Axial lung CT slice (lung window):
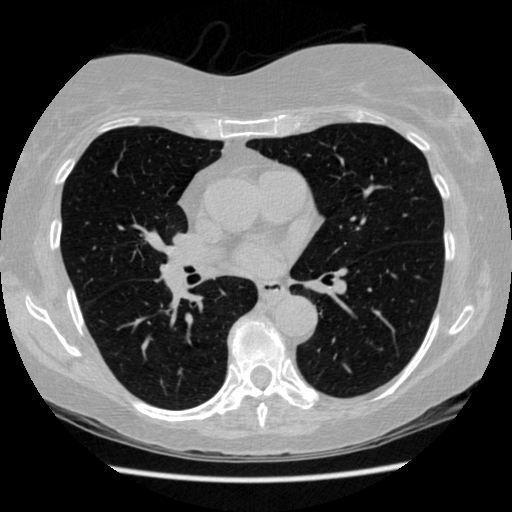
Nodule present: no